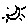
Label: moon